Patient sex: F
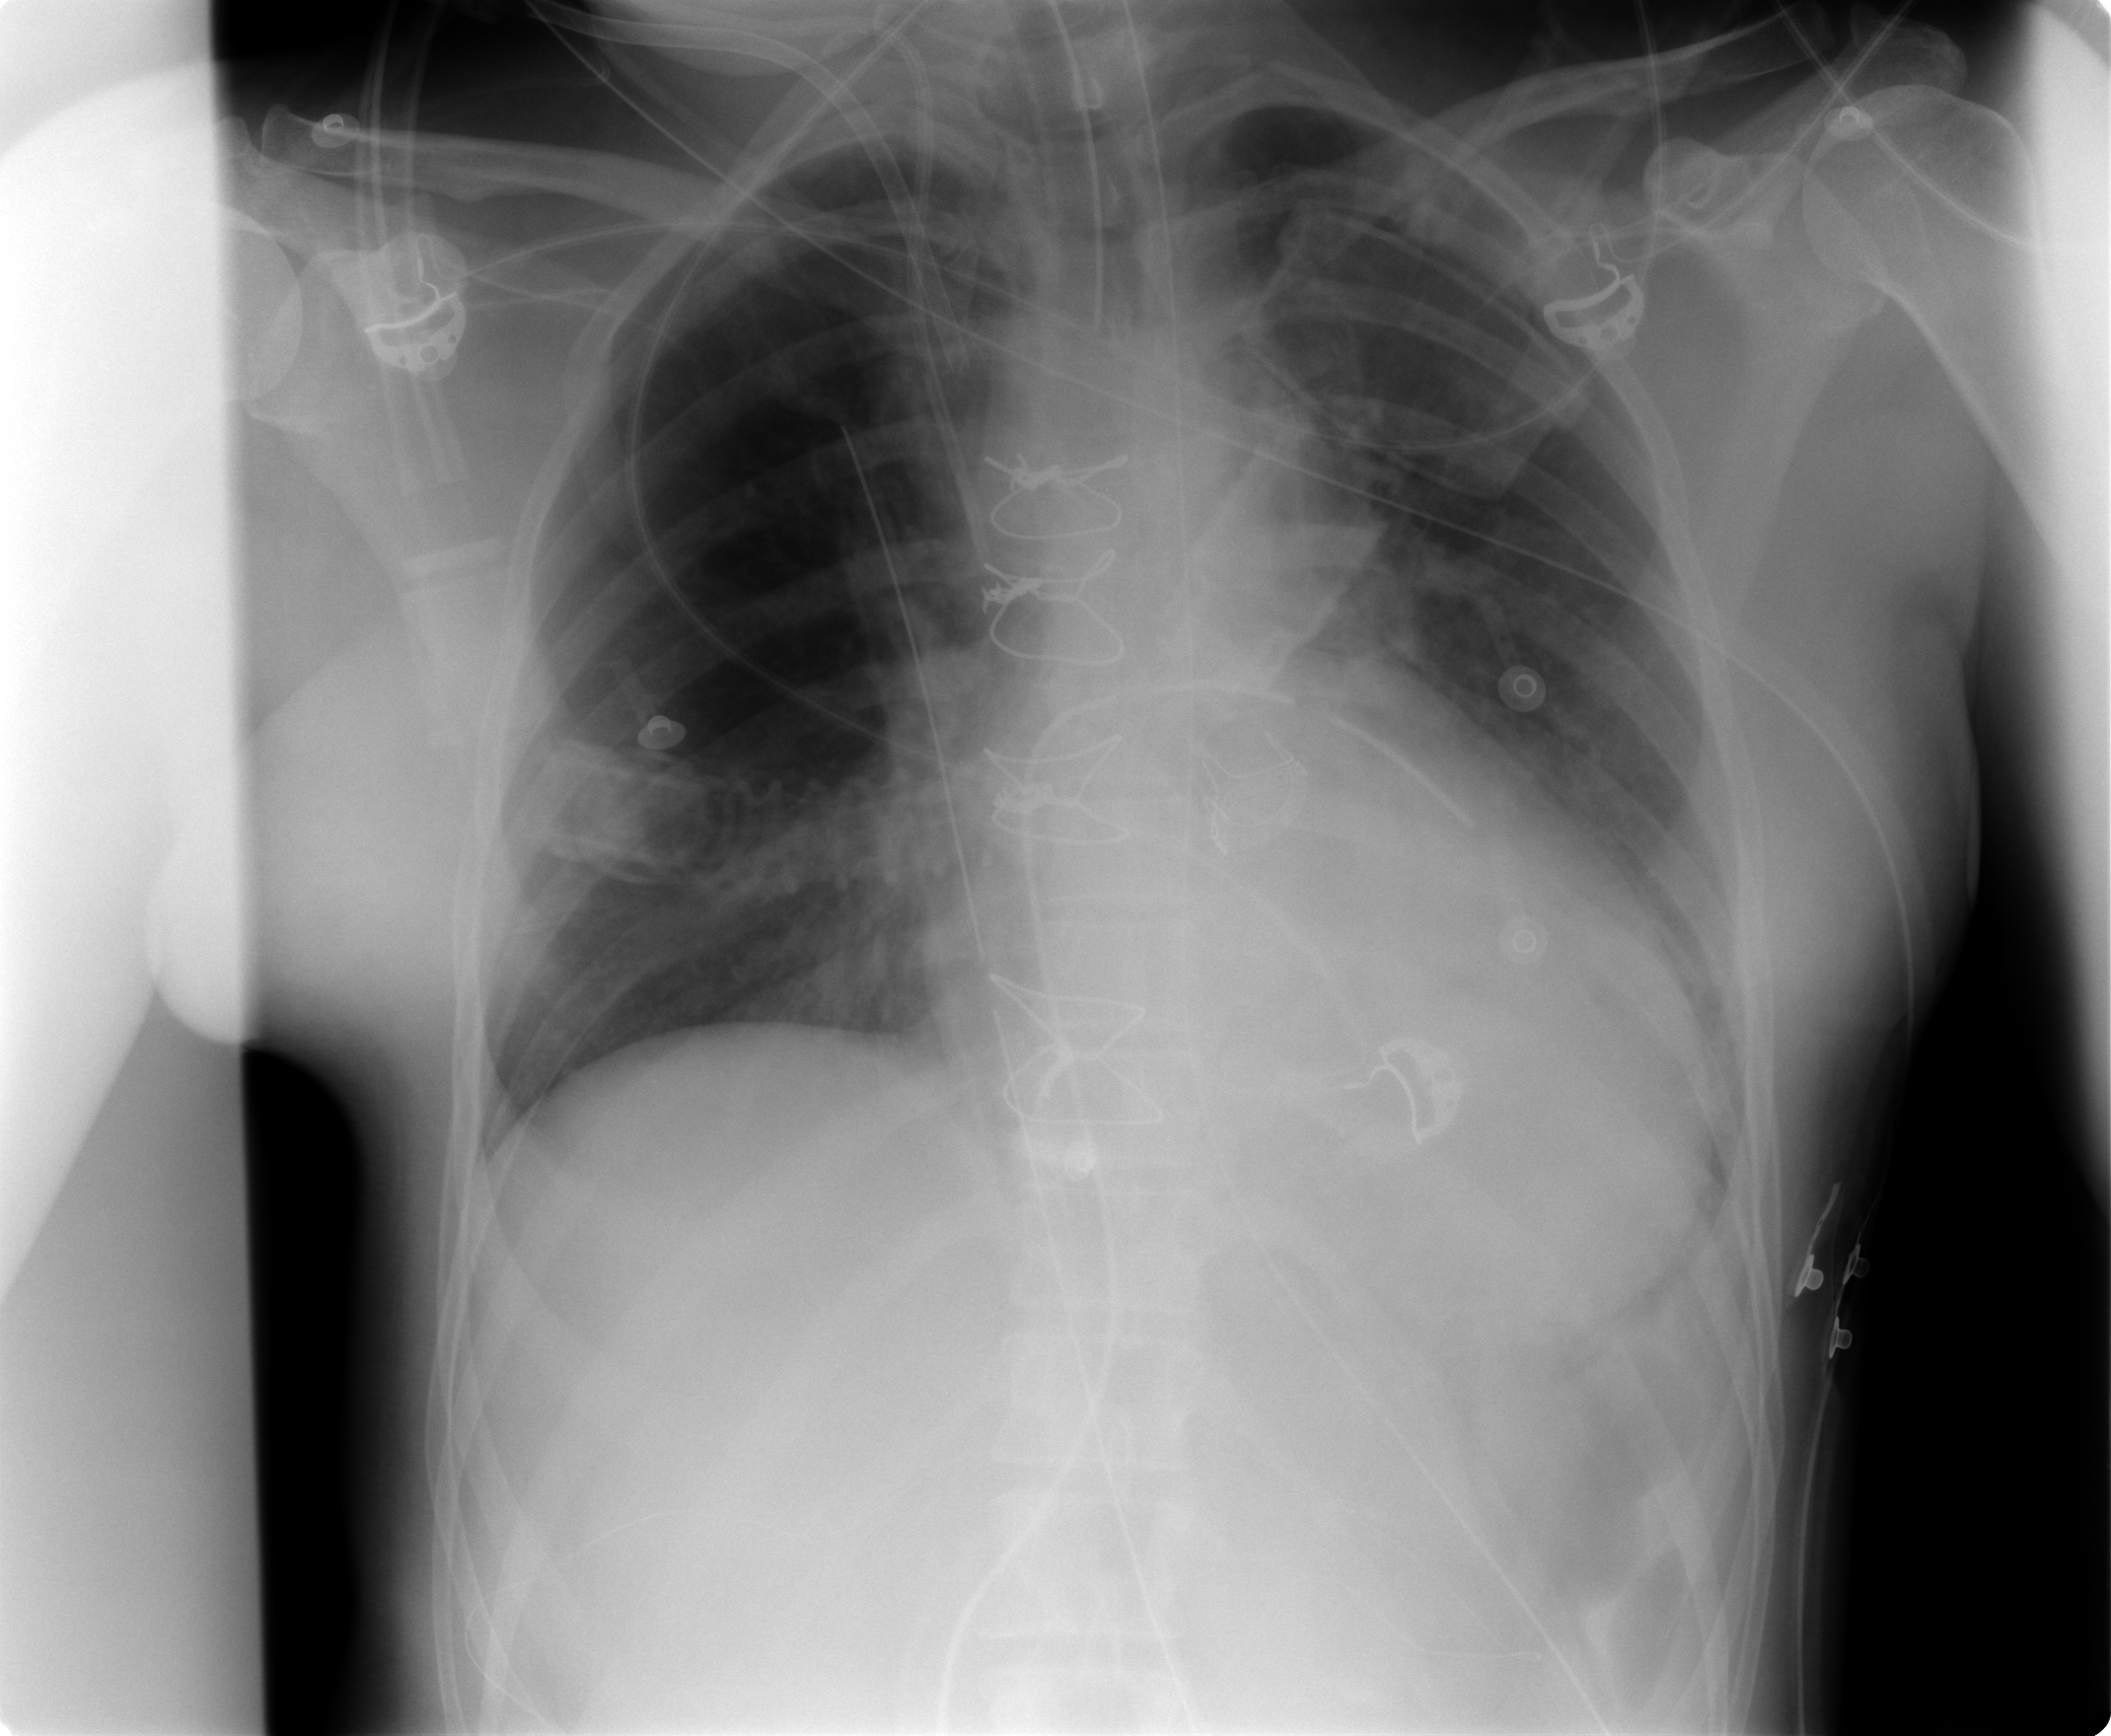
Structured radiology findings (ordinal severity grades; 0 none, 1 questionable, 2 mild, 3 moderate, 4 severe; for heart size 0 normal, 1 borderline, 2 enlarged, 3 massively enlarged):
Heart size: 2
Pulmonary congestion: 2
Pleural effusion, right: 0
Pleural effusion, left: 2
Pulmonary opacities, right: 0
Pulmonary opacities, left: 0
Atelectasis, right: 2
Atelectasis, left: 2